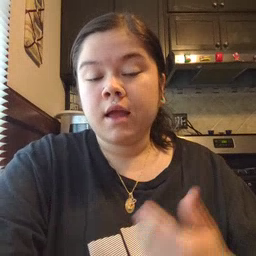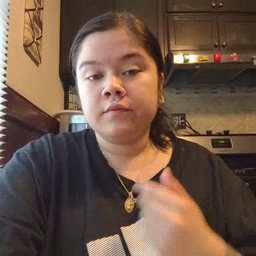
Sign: have